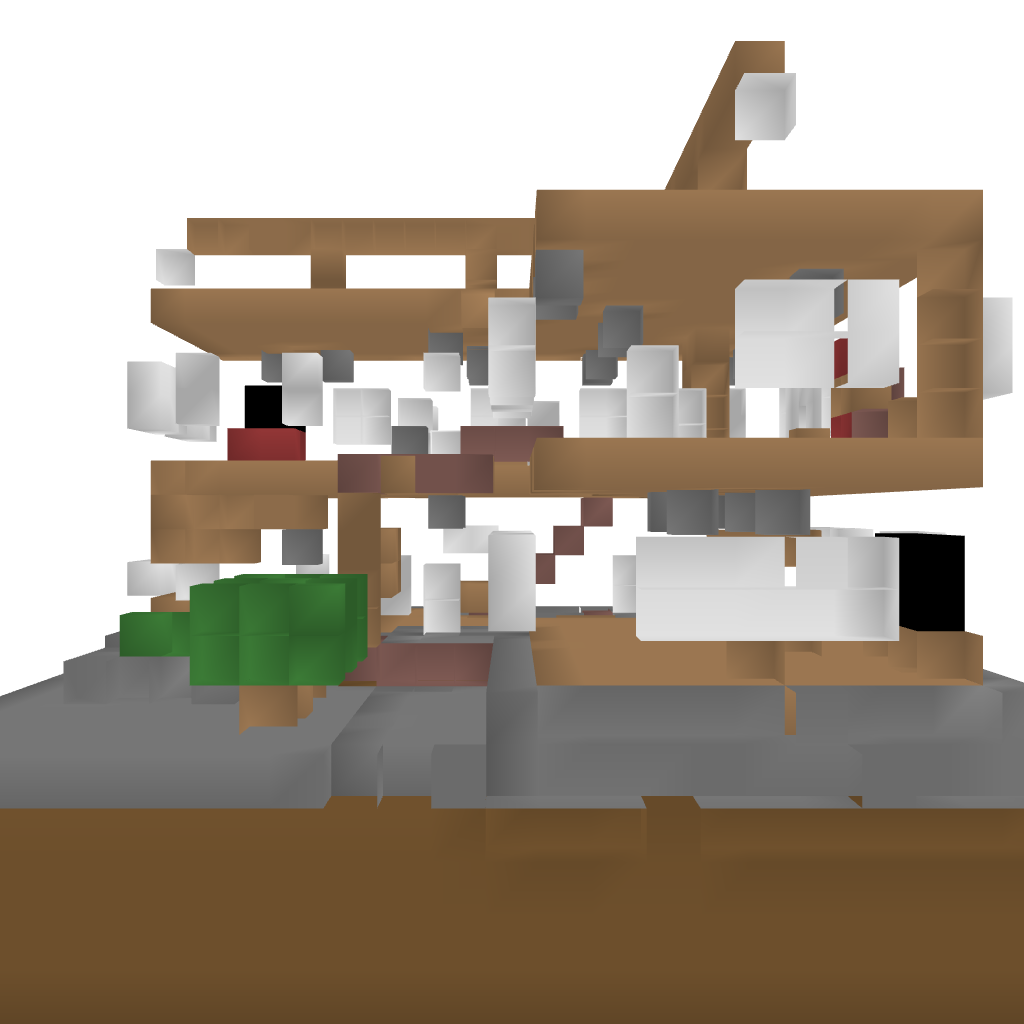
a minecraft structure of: Middle-class Modern L-shaped House bad low quality